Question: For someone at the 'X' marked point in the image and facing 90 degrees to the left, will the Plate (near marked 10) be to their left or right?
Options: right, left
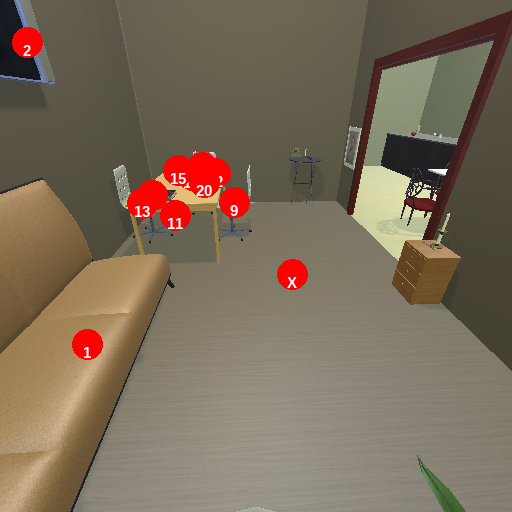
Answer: right